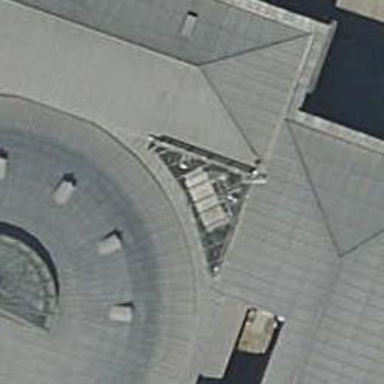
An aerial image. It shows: Building with flat glass roof.